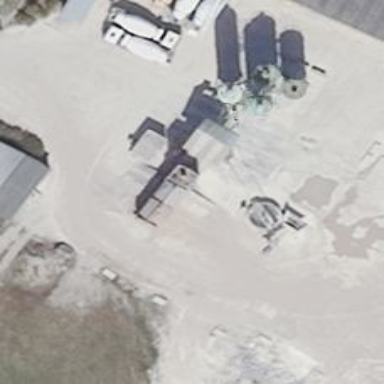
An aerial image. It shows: Concrete batching plant which is man-made structure.